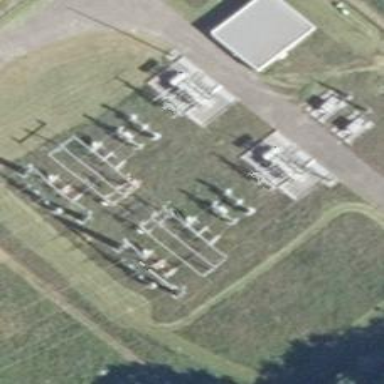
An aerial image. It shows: Power line with three cables.